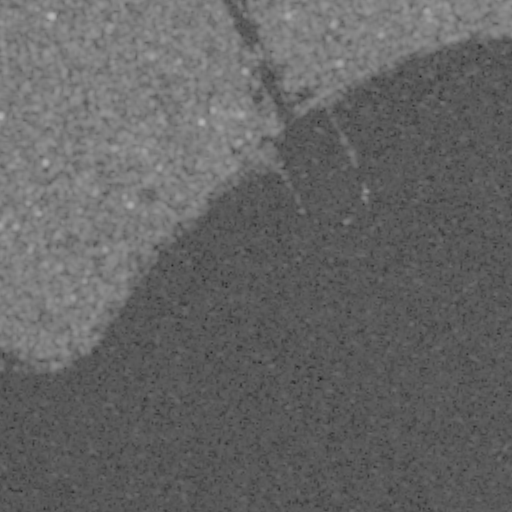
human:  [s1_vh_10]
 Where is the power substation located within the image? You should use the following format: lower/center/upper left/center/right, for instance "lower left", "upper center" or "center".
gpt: The power substation is located in the center left of the image.
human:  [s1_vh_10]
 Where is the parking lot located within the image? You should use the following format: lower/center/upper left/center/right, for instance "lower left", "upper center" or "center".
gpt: There is no parking lot in the image.

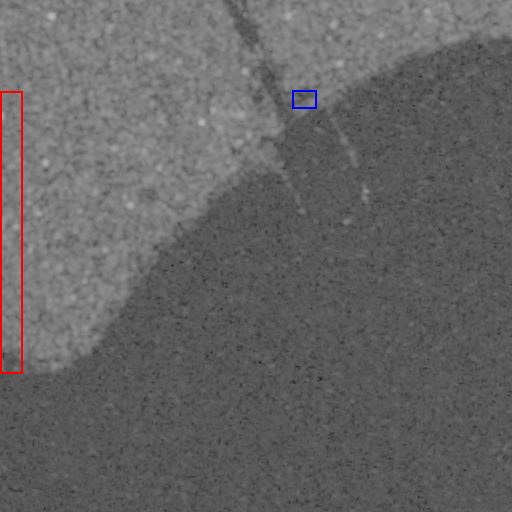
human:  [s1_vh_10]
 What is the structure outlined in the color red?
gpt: The structure outlined in red is a park.
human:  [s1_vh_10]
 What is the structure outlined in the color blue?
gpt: The structure outlined in blue is a parking lot.
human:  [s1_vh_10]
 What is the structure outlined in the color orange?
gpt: There is no orange outline.